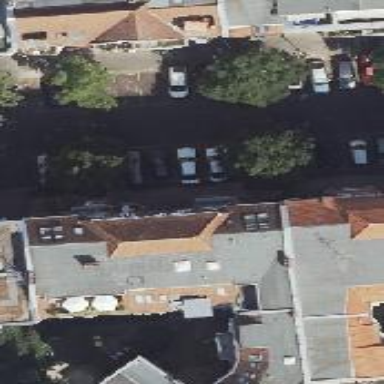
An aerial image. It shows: Residential building with apartments. It features roof made of roof tiles in double saltbox shape.